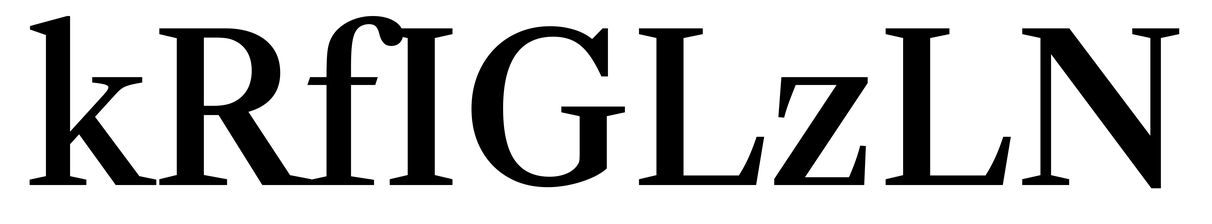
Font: LibreCaslonText_Medium